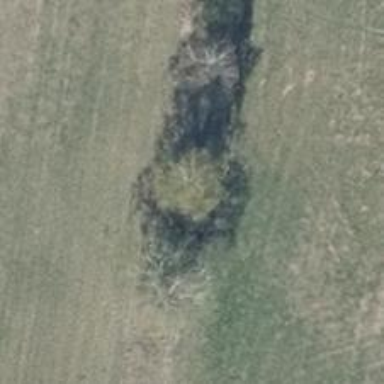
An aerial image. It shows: Deciduous broadleaved tree.